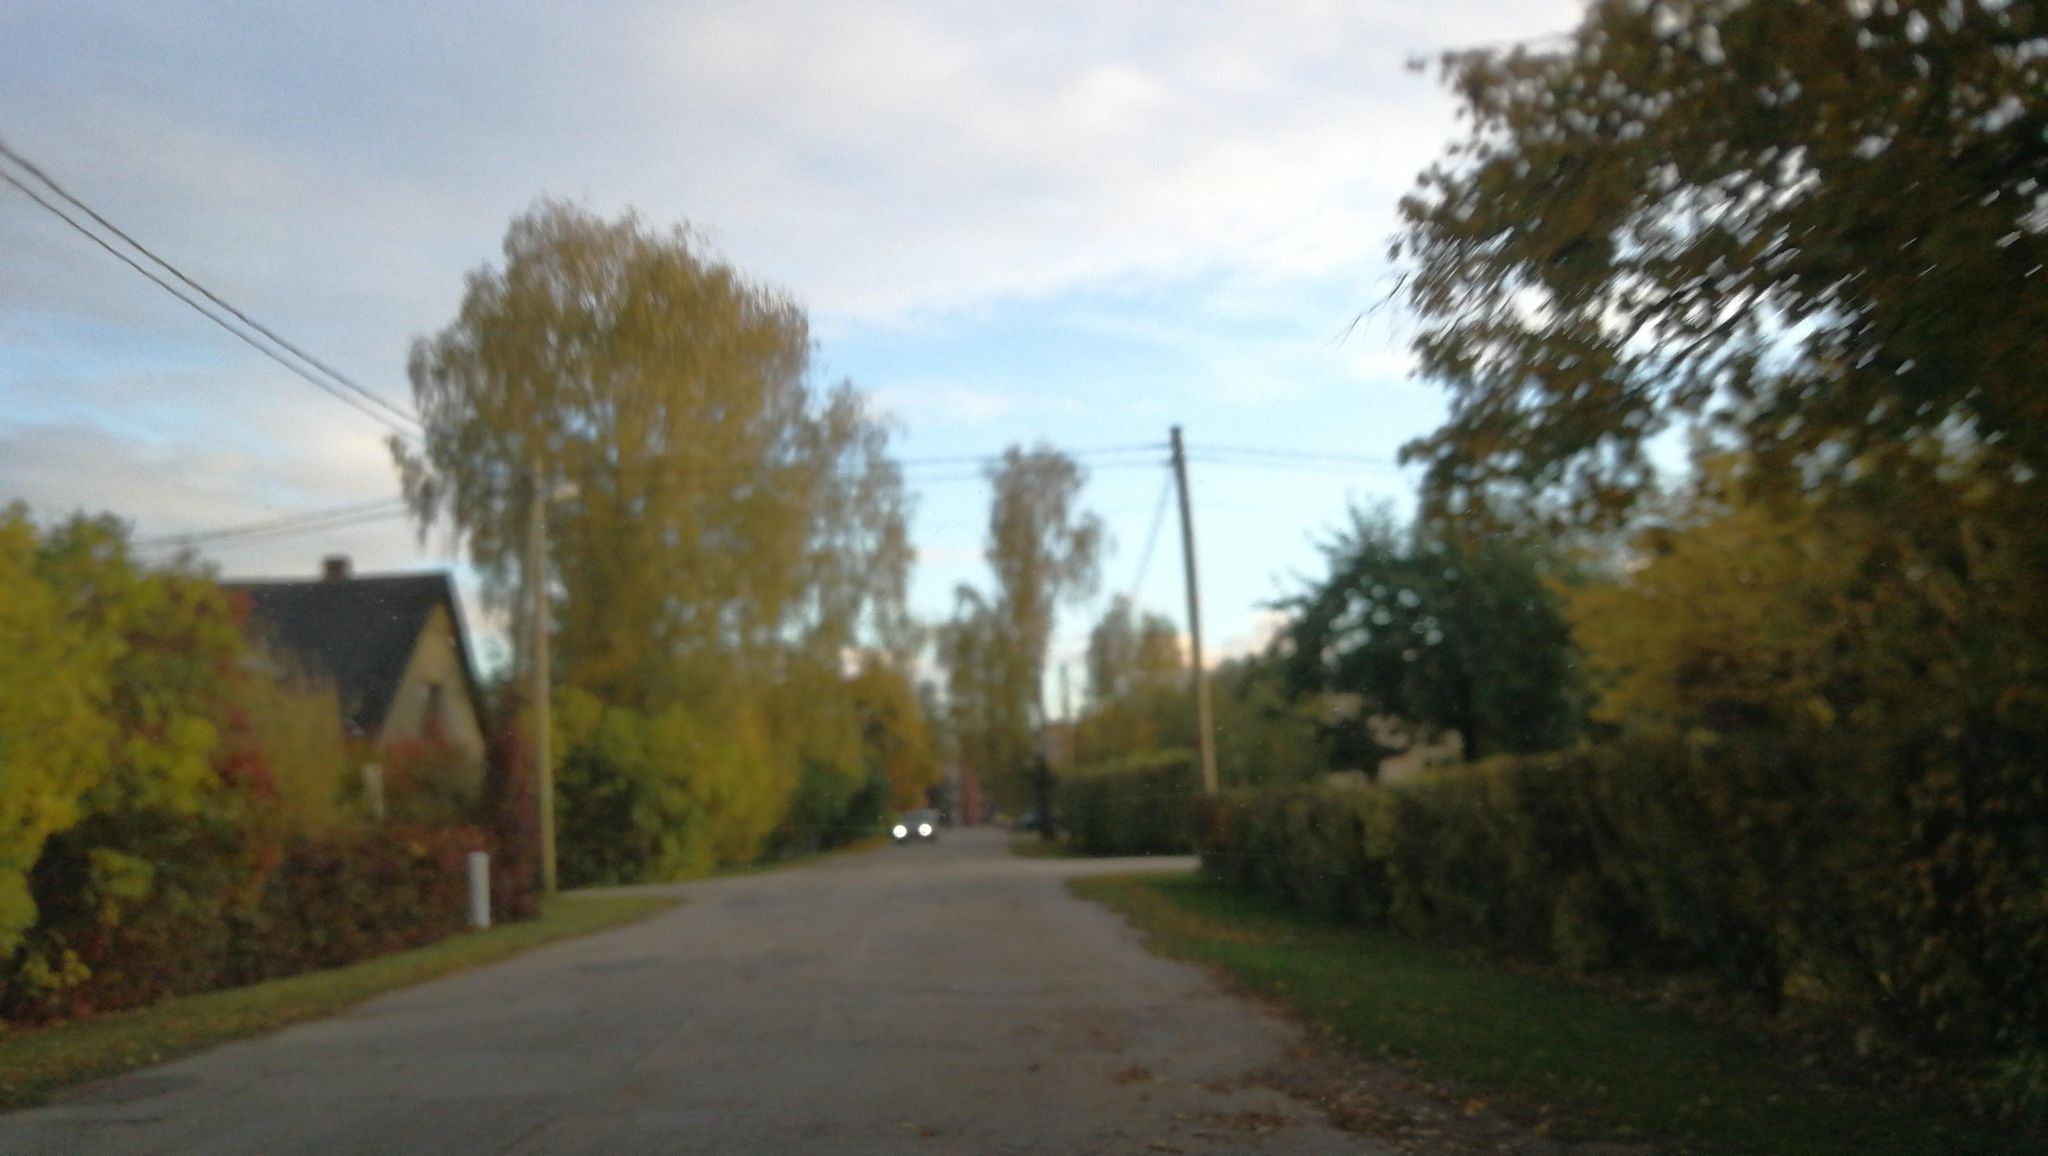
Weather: clear
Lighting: dusk/dawn
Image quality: slightly poor
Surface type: walking surface
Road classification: residential
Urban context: rural cluster
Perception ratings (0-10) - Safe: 4.18, Lively: 3.41, Beautiful: 7.23, Boring: 5.51, Depressing: 3.26, Wealthy: 1.02